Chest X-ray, PA view. Patient: 64 years old, sex M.
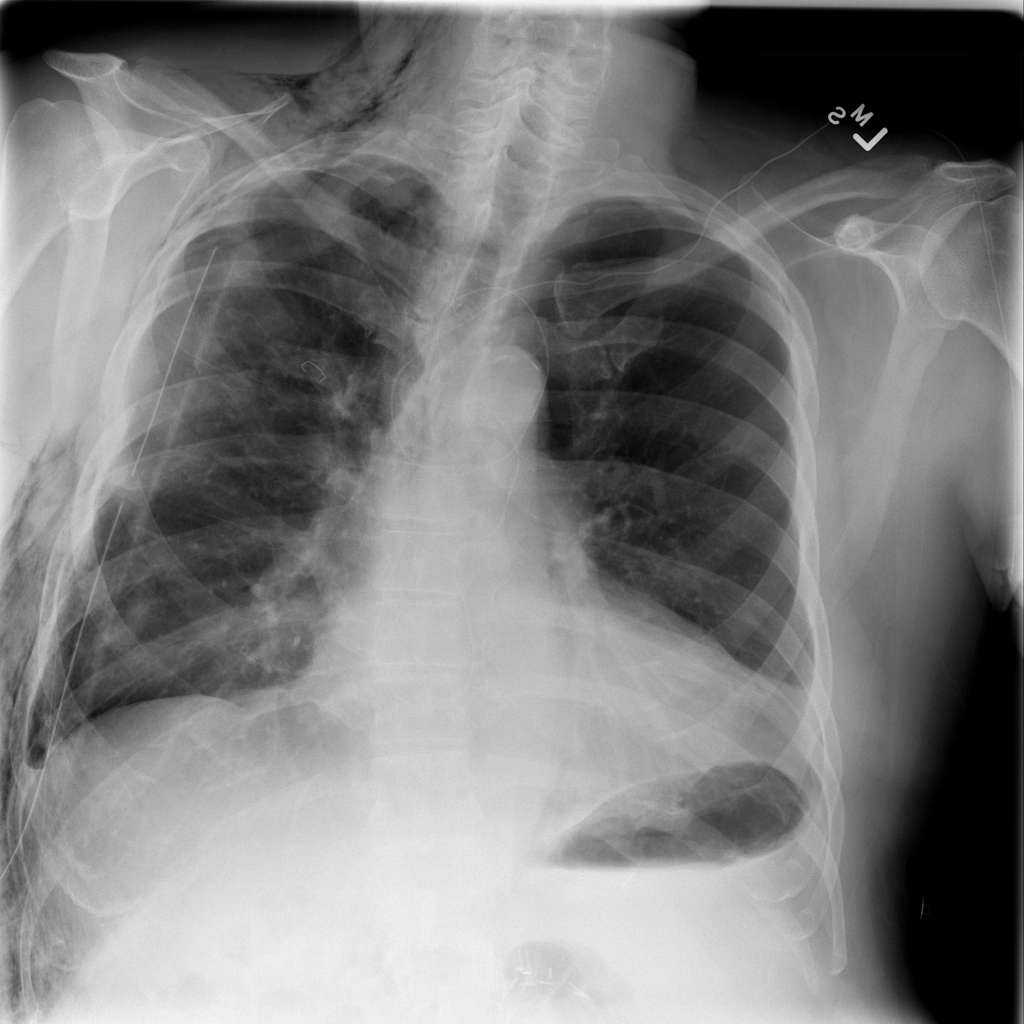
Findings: Pneumothorax